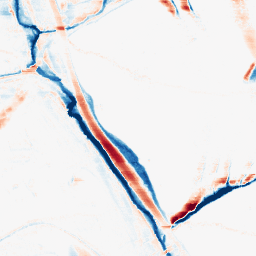
Category: morphological
Decomposition family: morphological_rect
Decomposition parameters: operation: average
width: 20
height: 5
Upsampling method: cubic_catmull_rom
Upsampling parameters: scale: 8
Upsampling scale: 8